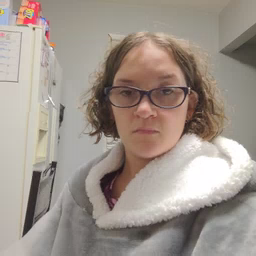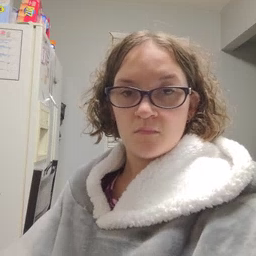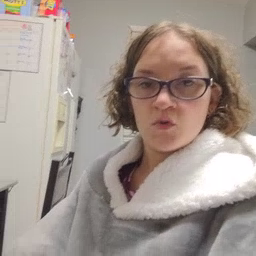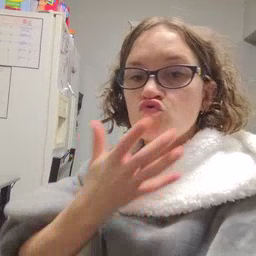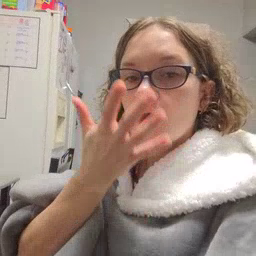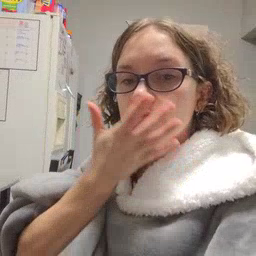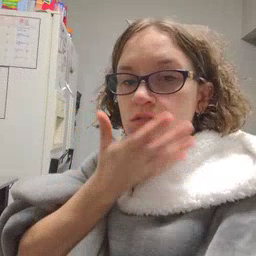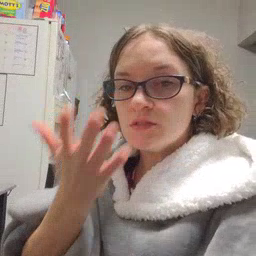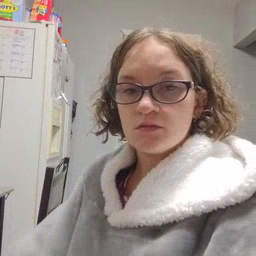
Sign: grass